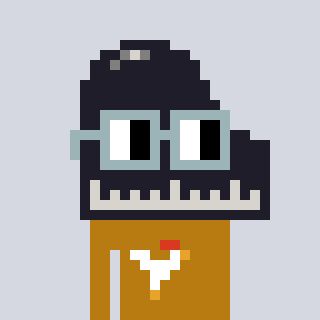
a pixel art character with square dark gray glasses, a piano-shaped head and a gold-colored body on a cool background